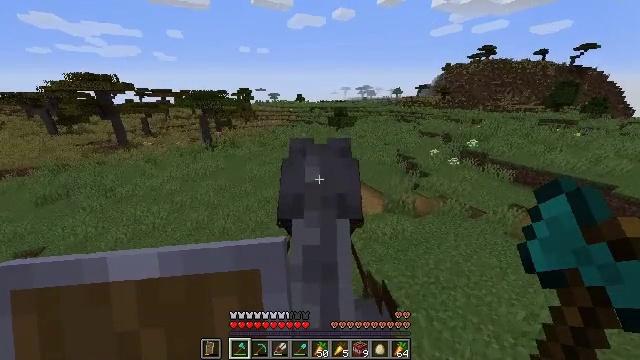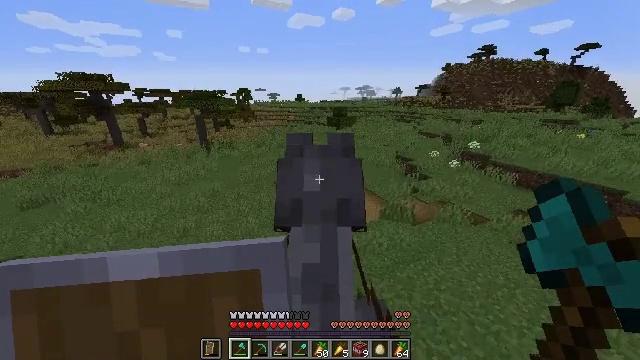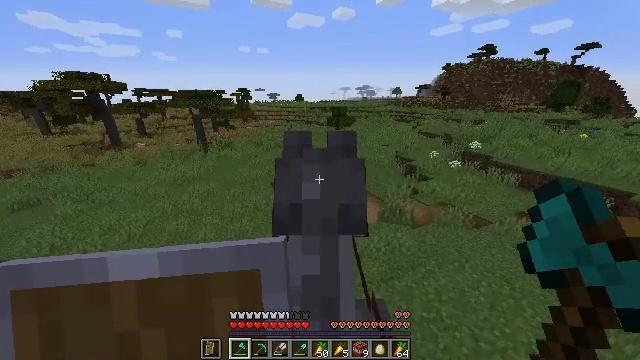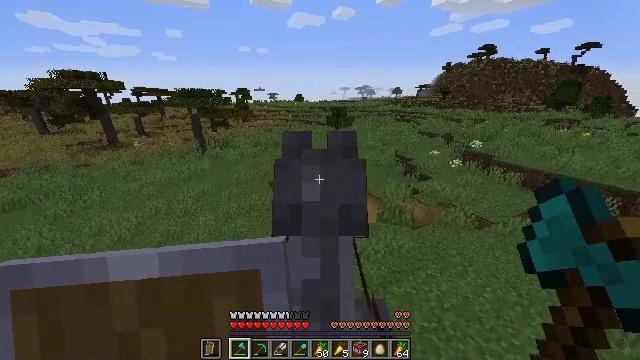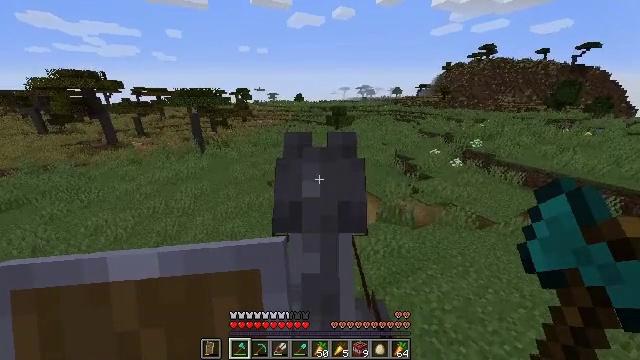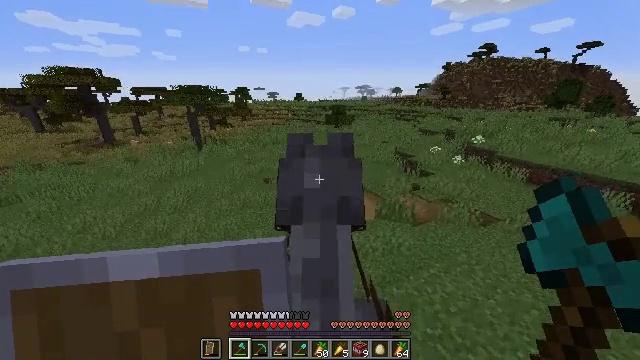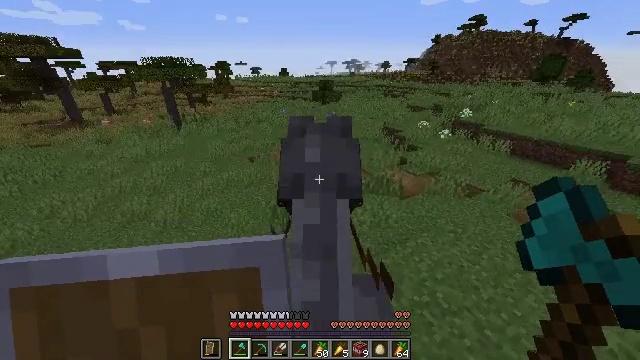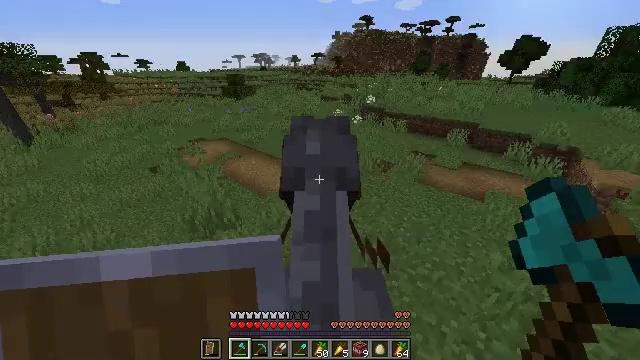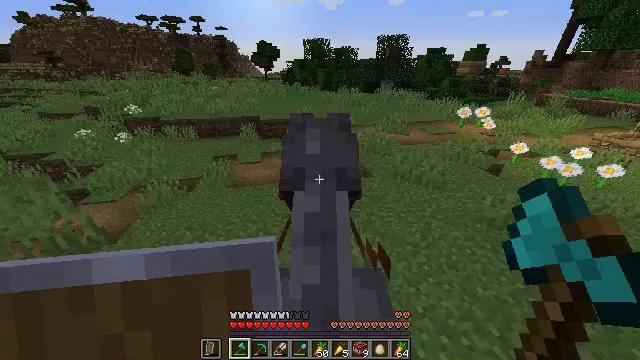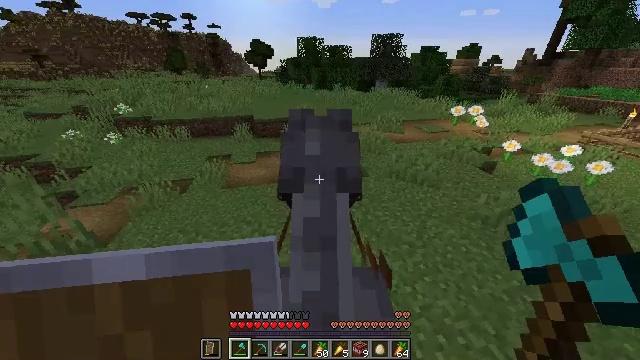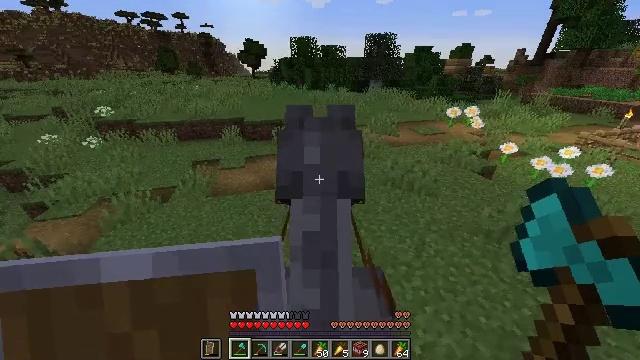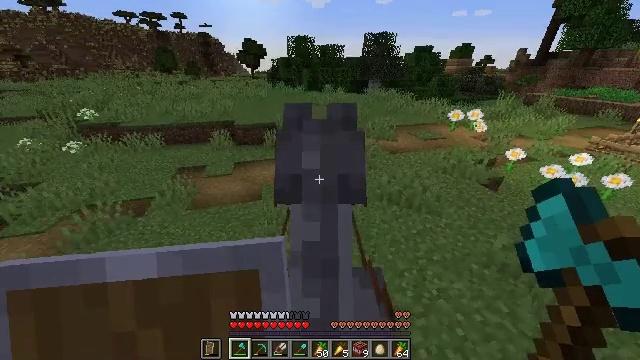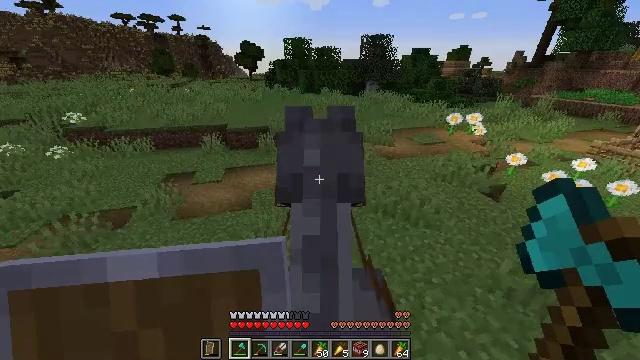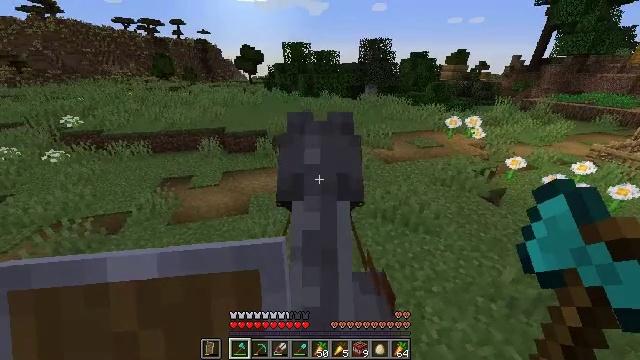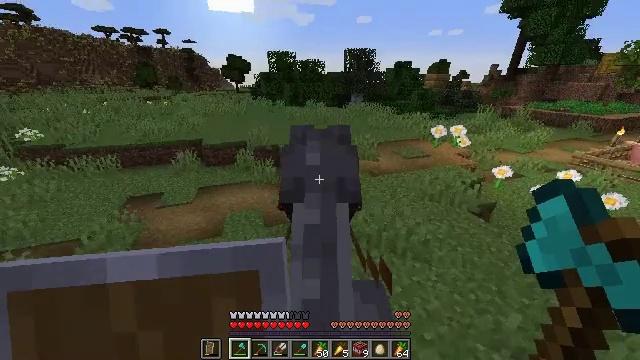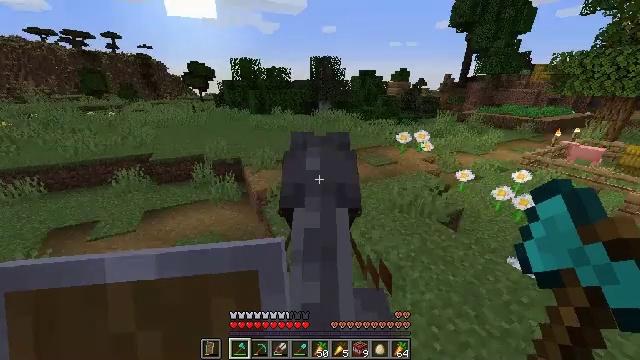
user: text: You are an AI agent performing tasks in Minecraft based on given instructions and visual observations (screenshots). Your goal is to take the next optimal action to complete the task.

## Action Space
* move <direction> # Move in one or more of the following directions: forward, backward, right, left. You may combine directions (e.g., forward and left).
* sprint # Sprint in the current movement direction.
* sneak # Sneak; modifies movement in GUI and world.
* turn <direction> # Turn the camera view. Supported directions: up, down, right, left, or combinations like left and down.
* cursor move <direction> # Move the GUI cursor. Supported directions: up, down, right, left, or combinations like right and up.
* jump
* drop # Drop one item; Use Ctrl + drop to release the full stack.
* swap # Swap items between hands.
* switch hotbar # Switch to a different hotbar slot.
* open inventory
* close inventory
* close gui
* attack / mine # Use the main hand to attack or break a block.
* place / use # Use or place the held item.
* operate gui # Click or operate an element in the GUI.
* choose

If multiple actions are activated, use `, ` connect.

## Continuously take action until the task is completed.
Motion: motion action
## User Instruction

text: Mine the fully grown carrots.
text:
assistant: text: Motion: move forward and move right, sprint
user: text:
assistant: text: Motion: move forward and move right, sprint
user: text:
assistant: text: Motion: move forward and move right, sprint
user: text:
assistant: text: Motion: move forward and move right, sprint
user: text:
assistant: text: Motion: move forward and move right, sprint
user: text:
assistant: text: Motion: move forward and move right, sprint, turn right and down
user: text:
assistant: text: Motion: move forward and move right, sprint, turn right and down
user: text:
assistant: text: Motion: move forward and move right, sprint, turn right
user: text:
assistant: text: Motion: move forward and move right, sprint, turn right
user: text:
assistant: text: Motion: move forward and move right, sprint
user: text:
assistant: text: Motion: move forward and move right, sprint
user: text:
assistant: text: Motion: move forward and move right, sprint
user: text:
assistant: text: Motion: move forward and move right, sprint, turn right
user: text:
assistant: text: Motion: move forward and move right, sprint, turn right and up
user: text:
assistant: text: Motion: move forward and move right, sprint, turn right and up
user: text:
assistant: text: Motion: move forward and move right, sprint, turn right
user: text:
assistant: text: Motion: move forward and move right, sprint, turn right and down
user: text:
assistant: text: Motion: move forward and move right, sprint, turn right and down
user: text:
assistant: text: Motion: move forward and move right, sprint, turn right
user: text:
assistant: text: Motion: move forward and move right, sprint
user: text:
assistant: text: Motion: move forward and move right, sprint
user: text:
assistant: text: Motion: move forward and move right, sprint
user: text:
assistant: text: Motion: move forward and move right, sprint
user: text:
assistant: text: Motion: move forward and move right, sprint
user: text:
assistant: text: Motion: move forward and move right, sprint
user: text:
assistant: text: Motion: move forward and move right, sprint, turn right and up
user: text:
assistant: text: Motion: move forward and move right, sprint
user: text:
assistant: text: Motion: move forward and move right, sprint
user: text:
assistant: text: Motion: move forward, sprint, turn left and up
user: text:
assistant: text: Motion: move forward, sprint, turn left and up